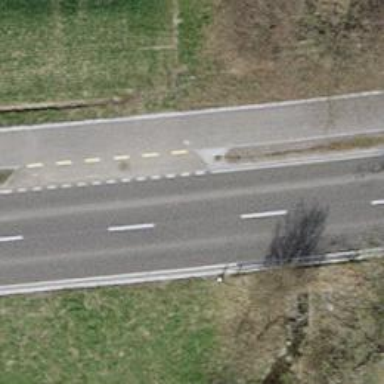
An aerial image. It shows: Primary highway with dedicated lane for cyclists.